Question: When running the cucumber test runner from main class as per below screenshot just giving me the skeleton of the feature to define the steps. Whereas I have already written the code to achieve the steps.
Attaching screenshot to understand my code as well project structure.
'Mainjarvish.java' is the main file from where I am trying to run the 'TestRunner.java'.

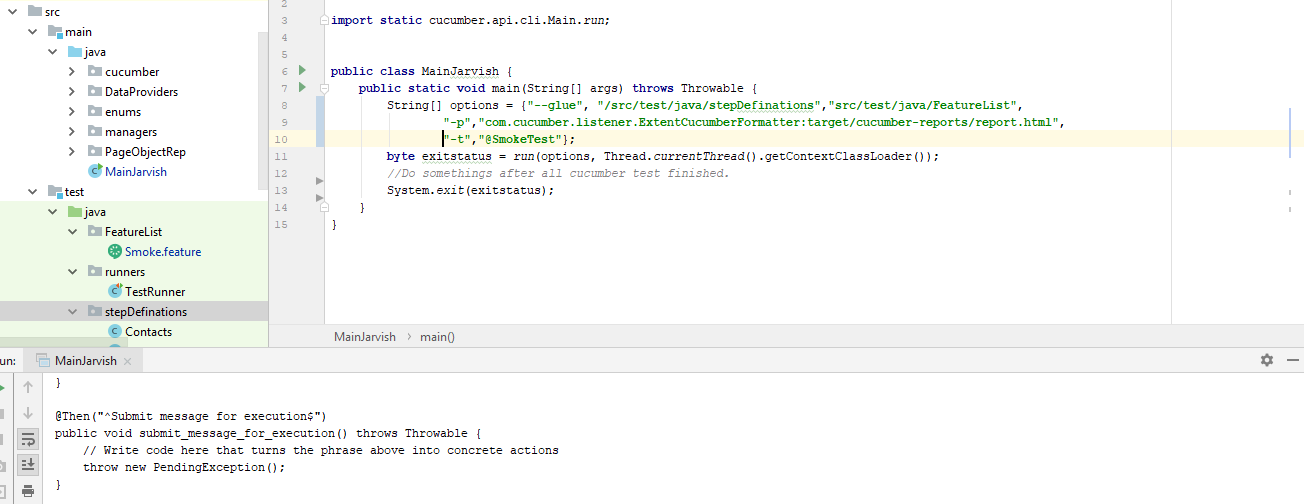
Answer: It fails because your class 'test/java/stepDefinitions/Contacts' is not in the same class path scope as 'src/main/java/MainJarvish'.
Assume following structure.
'''
src/main/java/MainJarvish.java
src/test/java/stepDefinitions/Contacts.java
src/test/java/FeatureList/Smoke.feature
'''
'''
import cucumber.api.cli.Main;
public class MainJarvish {
public static void main(String[] args) throws Exception {
String[] options = {"--glue", "stepDefinitions",
"src/test/java/FeatureList/Smoke.feature"};
byte exitcode = Main.run(options, Thread.currentThread().getContextClassLoader());
System.out.println("exitcode = " + exitcode);
}
}
'''
'''
package stepDefinitions;
import cucumber.api.java.en.Given;
public class Contacts {
@Given("^Submit message for execution$")
public void submitMessageForExecution() throws Throwable {
System.out.println("submitMessageForExecution");
}
}
'''
'''
Feature: example feature
Scenario: describe the test scenario
Given Submit message for execution
'''
compile the classes
'''
mvn clean compile test-compile
'''
it generates the 'class' files
'''
target/classes/MainJarvish.class
target/test-classes/stepDefinitions/Contacts.class
'''
When you now execute 'ManJarvish'
'''
mvn exec:java -Dexec.mainClass=MainJarvish
'''
the class 'Contacts' is not on the class path and therefor the step definition is not found.
'''
[INFO] --- exec-maven-plugin:1.6.0:java (default-cli)
...
Undefined scenarios:
src/test/java/FeatureList/Smoke.feature:3 # describe the test scenario
1 Scenarios (1 undefined)
1 Steps (1 undefined)
'''
As 'MainJarvish' is located in 'src/java' at its execution only the project classes below 'target/classes' are added to the class path.
If the class 'Contacts' would be on the class path, e.g. by changing the class path scope
'''
mvn exec:java -Dexec.mainClass=MainJarvish -Dexec.classpathScope="test"
'''
now are the classes below 'target/classes' and below 'target/test-classes' added to the class path and the step definition is found.
'''
[INFO] --- exec-maven-plugin:1.6.0:java (default-cli)
submitMessageForExecution
...
1 Scenarios (1 passed)
1 Steps (1 passed)
'''
Depending on what you want to achieve you might consider to move 'MainJarvish' to 'test/java' or create a test runner class.
'''
import org.junit.runner.RunWith;
import cucumber.api.CucumberOptions;
import cucumber.api.junit.Cucumber;
@RunWith(Cucumber.class)
@CucumberOptions(
glue = "stepDefinitions",
features="src/test/java/FeatureList/Smoke.feature"
)
public class TestRunner {
}
'''
then you can run your feature test as
'''
mvn clean test
'''
output
'''
-------------------------------------------------------
T E S T S
-------------------------------------------------------
Running TestRunner
submitMessageForExecution
1 Scenarios (1 passed)
1 Steps (1 passed)
'''